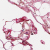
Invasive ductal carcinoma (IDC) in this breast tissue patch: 0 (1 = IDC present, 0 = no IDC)